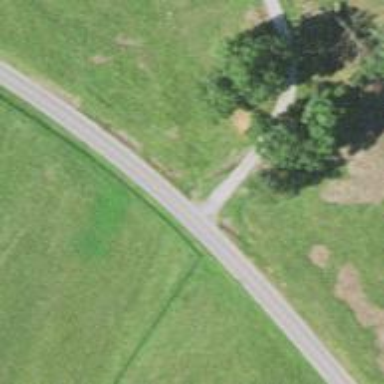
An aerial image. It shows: Tertiary road.